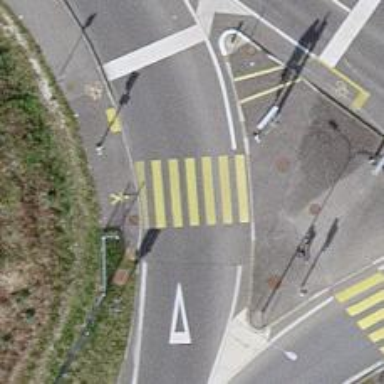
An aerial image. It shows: Crossing with traffic signals.